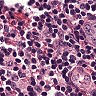
Metastatic tissue present: no